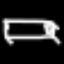
Label: bed